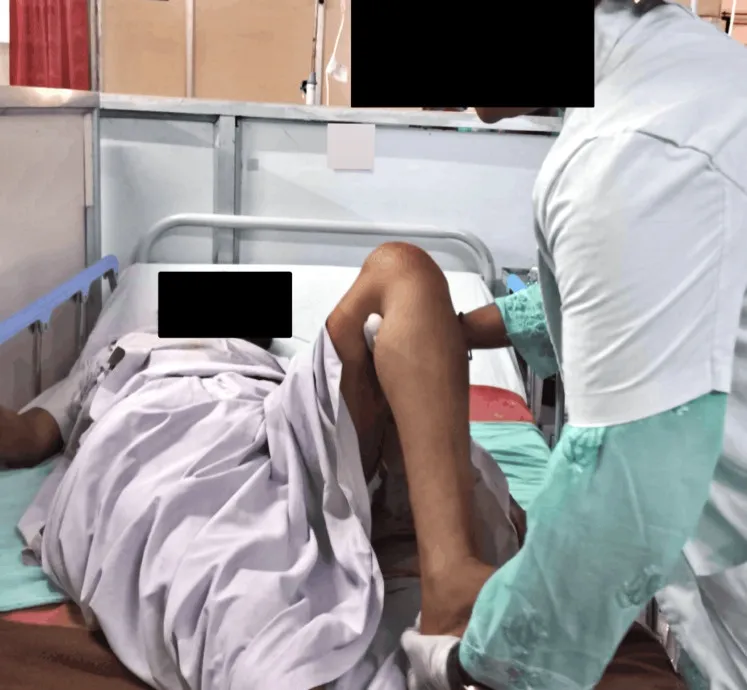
Therapist performing PNF in the lower limb. PNF: proprioceptive neuromuscular facilitation.
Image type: medical_photograph (skin_photograph)